Question: Hello i've the following SQL Query which produces the following result
'''
SELECT * FROM
(
Select
catalogid, numitems, allitems - numitems ignoreditems
from
(
select
i.catalogid,
case
when Exists(select paymentodate from payentmethodvalidation q where q.paymentnoodate = o.ocardtype) AND NOT EXISTS(SELECT booked FROM bookedordersids m where CAST(m.booked AS int)=o.orderid) then sum(i.numitems)
when Exists(select paymentodate from payentmethodvalidation q where q.paymentodate = o.ocardtype) AND odate is not null AND NOT EXISTS(SELECT booked FROM bookedordersids m where CAST(m.booked AS int)=o.orderid) then sum(i.numitems)
else 0 end numitems,
sum(numitems) allitems
from
"orders o
inner join
"oitems i
on
"i.orderid=o.orderid
inner join
"products T1
on
"T1.catalogid = i.catalogid
group by
"i.catalogid, ocardtype, odate,o.orderid
) A
) B
INNER JOIN
(
SELECT
catalogId,
ProcessedSucssessfully =
STUFF((SELECT ', ' + CAST( b.orderid as varchar(10))
FROM oitems b JOIN orders o ON b.orderid = o.orderid
WHERE b.catalogId = a.catalogId
AND NOT EXISTS(SELECT booked FROM bookedordersids m where CAST(m.booked AS int)=o.orderid) AND (Exists(select paymentodate from payentmethodvalidation q where q.paymentnoodate = o.ocardtype) OR Exists(select paymentodate from payentmethodvalidation q where q.paymentodate = o.ocardtype) and o.odate is not null)
FOR XML PATH('')), 1, 2, ''),
"NotProcessed =
STUFF((SELECT ', ' + CAST( c.orderid as varchar(10))
FROM oitems c JOIN orders o ON c.orderId = o.orderid
WHERE c.catalogid = a.catalogid
AND (o.ocardtype in ('mastercard') OR o.ocardtype is null) and o.odate is null
FOR XML PATH('')), 1, 2, '')
FROM
oitems a
GROUP BY
a.catalogid
)C
ON
B.catalogid = C.catalogid
'''
the the result of this query you can see in the following image

you see those 2 circled rows, i want them to be in a one row that will only sum the numitems, the processed successfully value and all other values will be always the same for the records the share catalogid so no problem with them.
basicly the result row should have the sum of the numitem valuse in all rows that have the same catalogid
so how can i solve this problem?
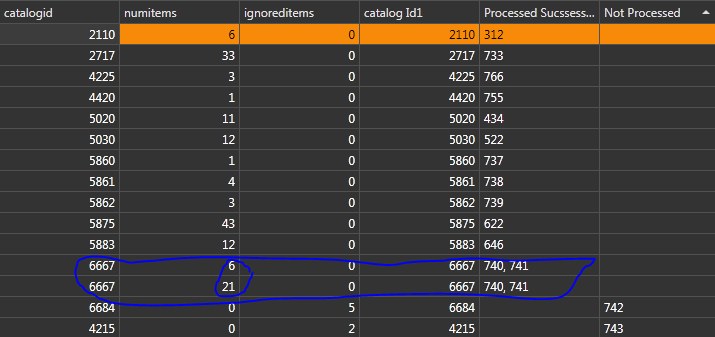
Answer: If, as you mentioned, all the rest of the values are the same, the solution is simple:
'''
SELECT CATALOGID,
Sum(NUMITEMS),
ALLITEMS - NUMITEMS ignoreditems
FROM (SELECT CATALOGID,
NUMITEMS,
ALLITEMS - NUMITEMS ignoreditems
FROM (SELECT i.CATALOGID,
CASE
WHEN EXISTS(SELECT PAYMENTODATE
FROM PAYENTMETHODVALIDATION q
WHERE q.PAYMENTNOODATE = o.OCARDTYPE)
AND NOT EXISTS(SELECT BOOKED
FROM BOOKEDORDERSIDS m
WHERE Cast(m.BOOKED AS
INT) = o.ORDERID)
THEN
Sum(i.NUMITEMS)
WHEN EXISTS(SELECT PAYMENTODATE
FROM PAYENTMETHODVALIDATION q
WHERE q.PAYMENTODATE = o.OCARDTYPE)
AND ODATE IS NOT NULL
AND NOT EXISTS(SELECT BOOKED
FROM BOOKEDORDERSIDS m
WHERE Cast(m.BOOKED AS
INT) = o.ORDERID)
THEN
Sum(i.NUMITEMS)
ELSE 0
END numitems,
Sum(NUMITEMS) allitems
FROM ORDERS o
INNER JOIN OITEMS i
ON i.ORDERID = o.ORDERID
INNER JOIN PRODUCTS T1
ON T1.CATALOGID = i.CATALOGID
GROUP BY i.CATALOGID,
OCARDTYPE,
ODATE,
o.ORDERID) A) B
INNER JOIN (SELECT CATALOGID,
ProcessedSucssessfully = Stuff(
(SELECT ', ' + Cast( b.ORDERID
AS VARCHAR
(10))
FROM OITEMS b
JOIN ORDERS o
ON
b.ORDERID = o.ORDERID
WHERE b.CATALOGID =
a.CATALOGID
AND NOT
EXISTS(SELECT BOOKED
FROM BOOKEDORDERSIDS
m
WHERE
Cast(
m.BOOKED AS
INT) = o.ORDERID)
AND ( EXISTS
(SELECT PAYMENTODATE
FROM
PAYENTMETHODVALIDATION q
WHERE
q.PAYMENTNOODATE =
o.OCARDTYPE)
OR EXISTS
(SELECT
PAYMENTODATE
FROM
PAYENTMETHODVALIDATION
q
WHERE
q.PAYMENTODATE =
o.OCARDTYPE)
AND o.ODATE IS NOT NULL )
FOR XML PATH('')), 1, 2, ''),
NotProcessed = Stuff((SELECT ', ' + Cast( c.ORDERID AS VARCHAR
(10))
FROM OITEMS c
JOIN ORDERS o
ON c.ORDERID = o.ORDERID
WHERE c.CATALOGID = a.CATALOGID
AND ( o.OCARDTYPE IN ( 'mastercard' )
OR o.OCARDTYPE IS NULL )
AND o.ODATE IS NULL
FOR XML PATH('')), 1, 2, '')
FROM OITEMS a
GROUP BY a.CATALOGID)C
ON B.CATALOGID = C.CATALOGID
GROUP BY CATALOGID,
ALLITEMS - NUMITEMS
'''